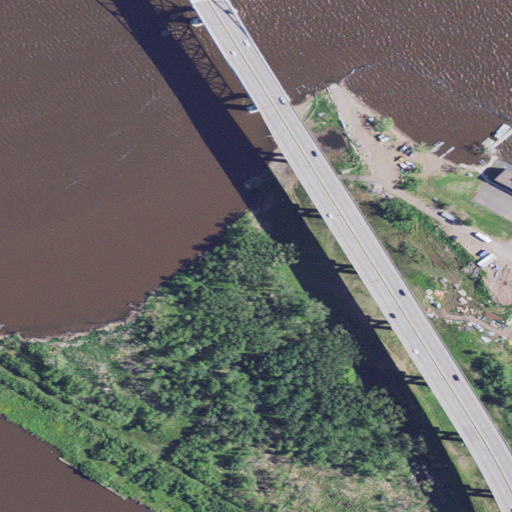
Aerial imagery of cape in Wisconsin named Connors Point containing open water, woody wetlands, high intensity development, medium intensity development, barren land, deciduous forest, low intensity development, mixed forest, and herbaceous wetlands